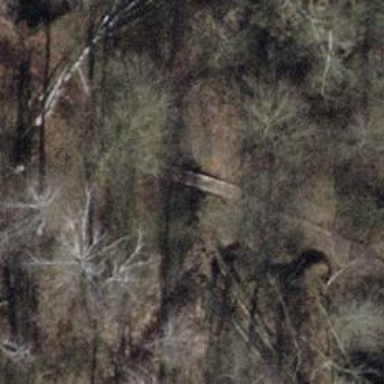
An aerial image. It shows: Path on boardwalk bridge.